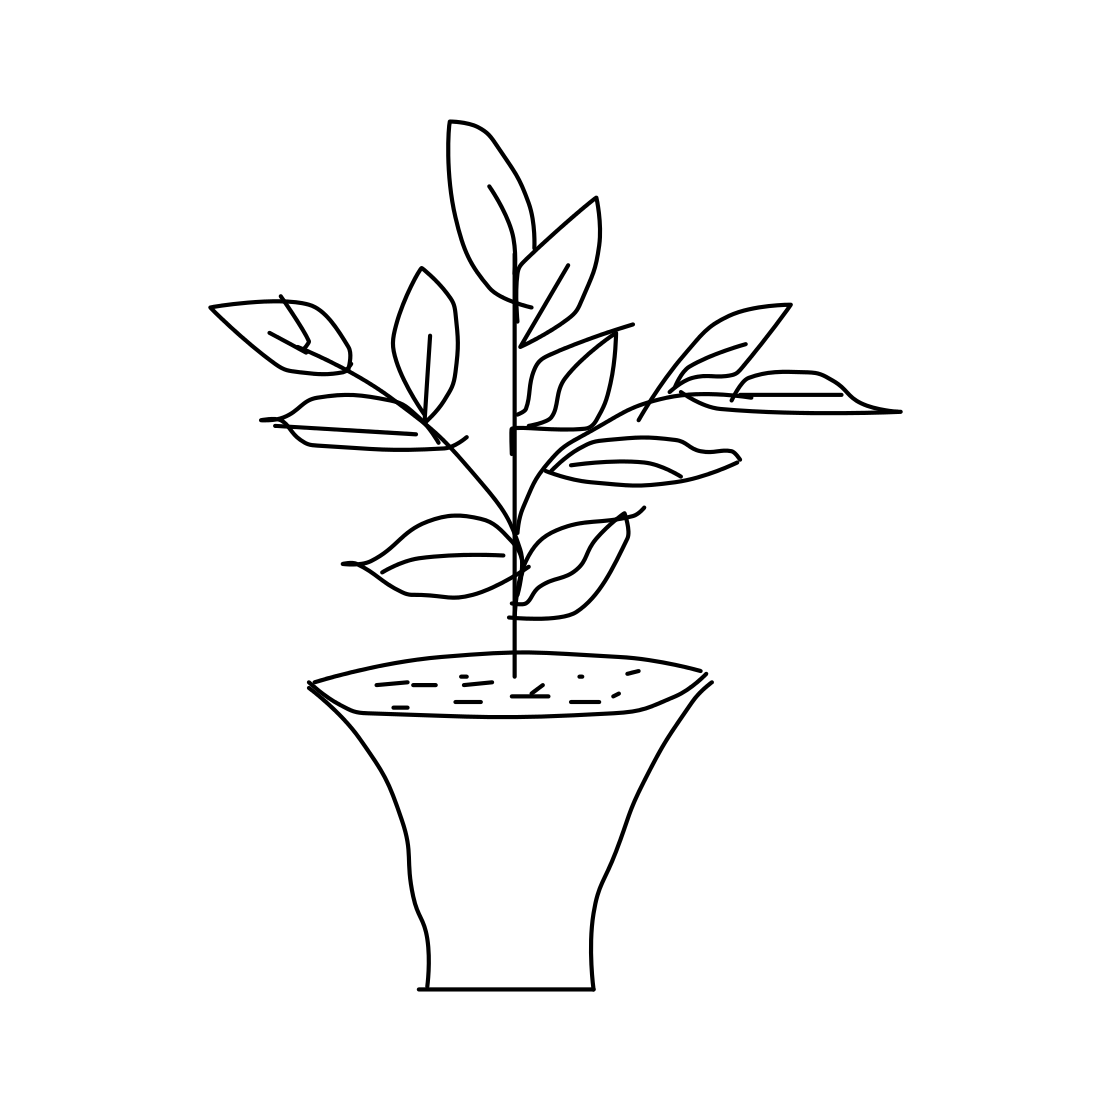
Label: potted plant